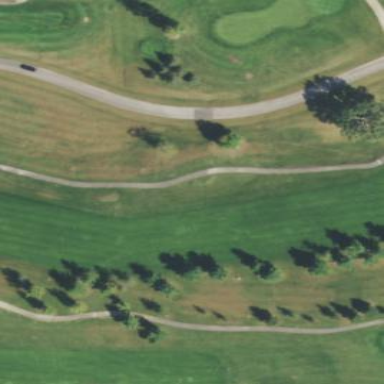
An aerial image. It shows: Scenic golf fairway.